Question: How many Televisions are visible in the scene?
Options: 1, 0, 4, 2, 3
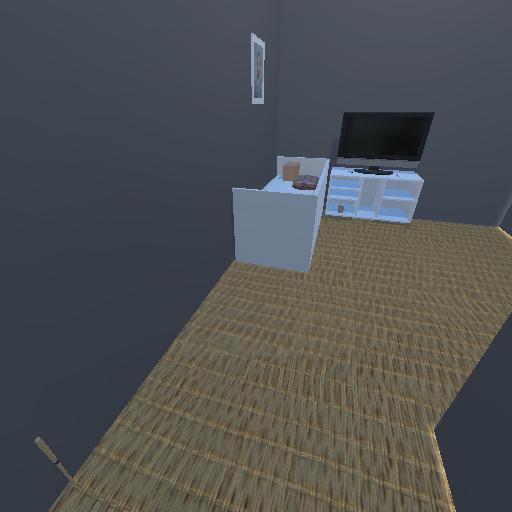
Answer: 1